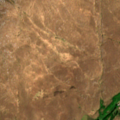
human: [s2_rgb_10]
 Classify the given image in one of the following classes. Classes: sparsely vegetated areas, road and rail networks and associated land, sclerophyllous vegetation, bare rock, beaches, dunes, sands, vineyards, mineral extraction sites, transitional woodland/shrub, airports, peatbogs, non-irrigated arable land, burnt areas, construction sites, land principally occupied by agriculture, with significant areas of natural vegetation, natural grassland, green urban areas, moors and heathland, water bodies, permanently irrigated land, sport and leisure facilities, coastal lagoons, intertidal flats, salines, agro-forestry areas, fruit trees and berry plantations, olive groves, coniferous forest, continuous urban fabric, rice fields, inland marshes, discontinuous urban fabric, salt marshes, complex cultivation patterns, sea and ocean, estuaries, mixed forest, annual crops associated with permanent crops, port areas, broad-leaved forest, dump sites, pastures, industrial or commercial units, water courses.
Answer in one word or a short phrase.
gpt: peatbogs